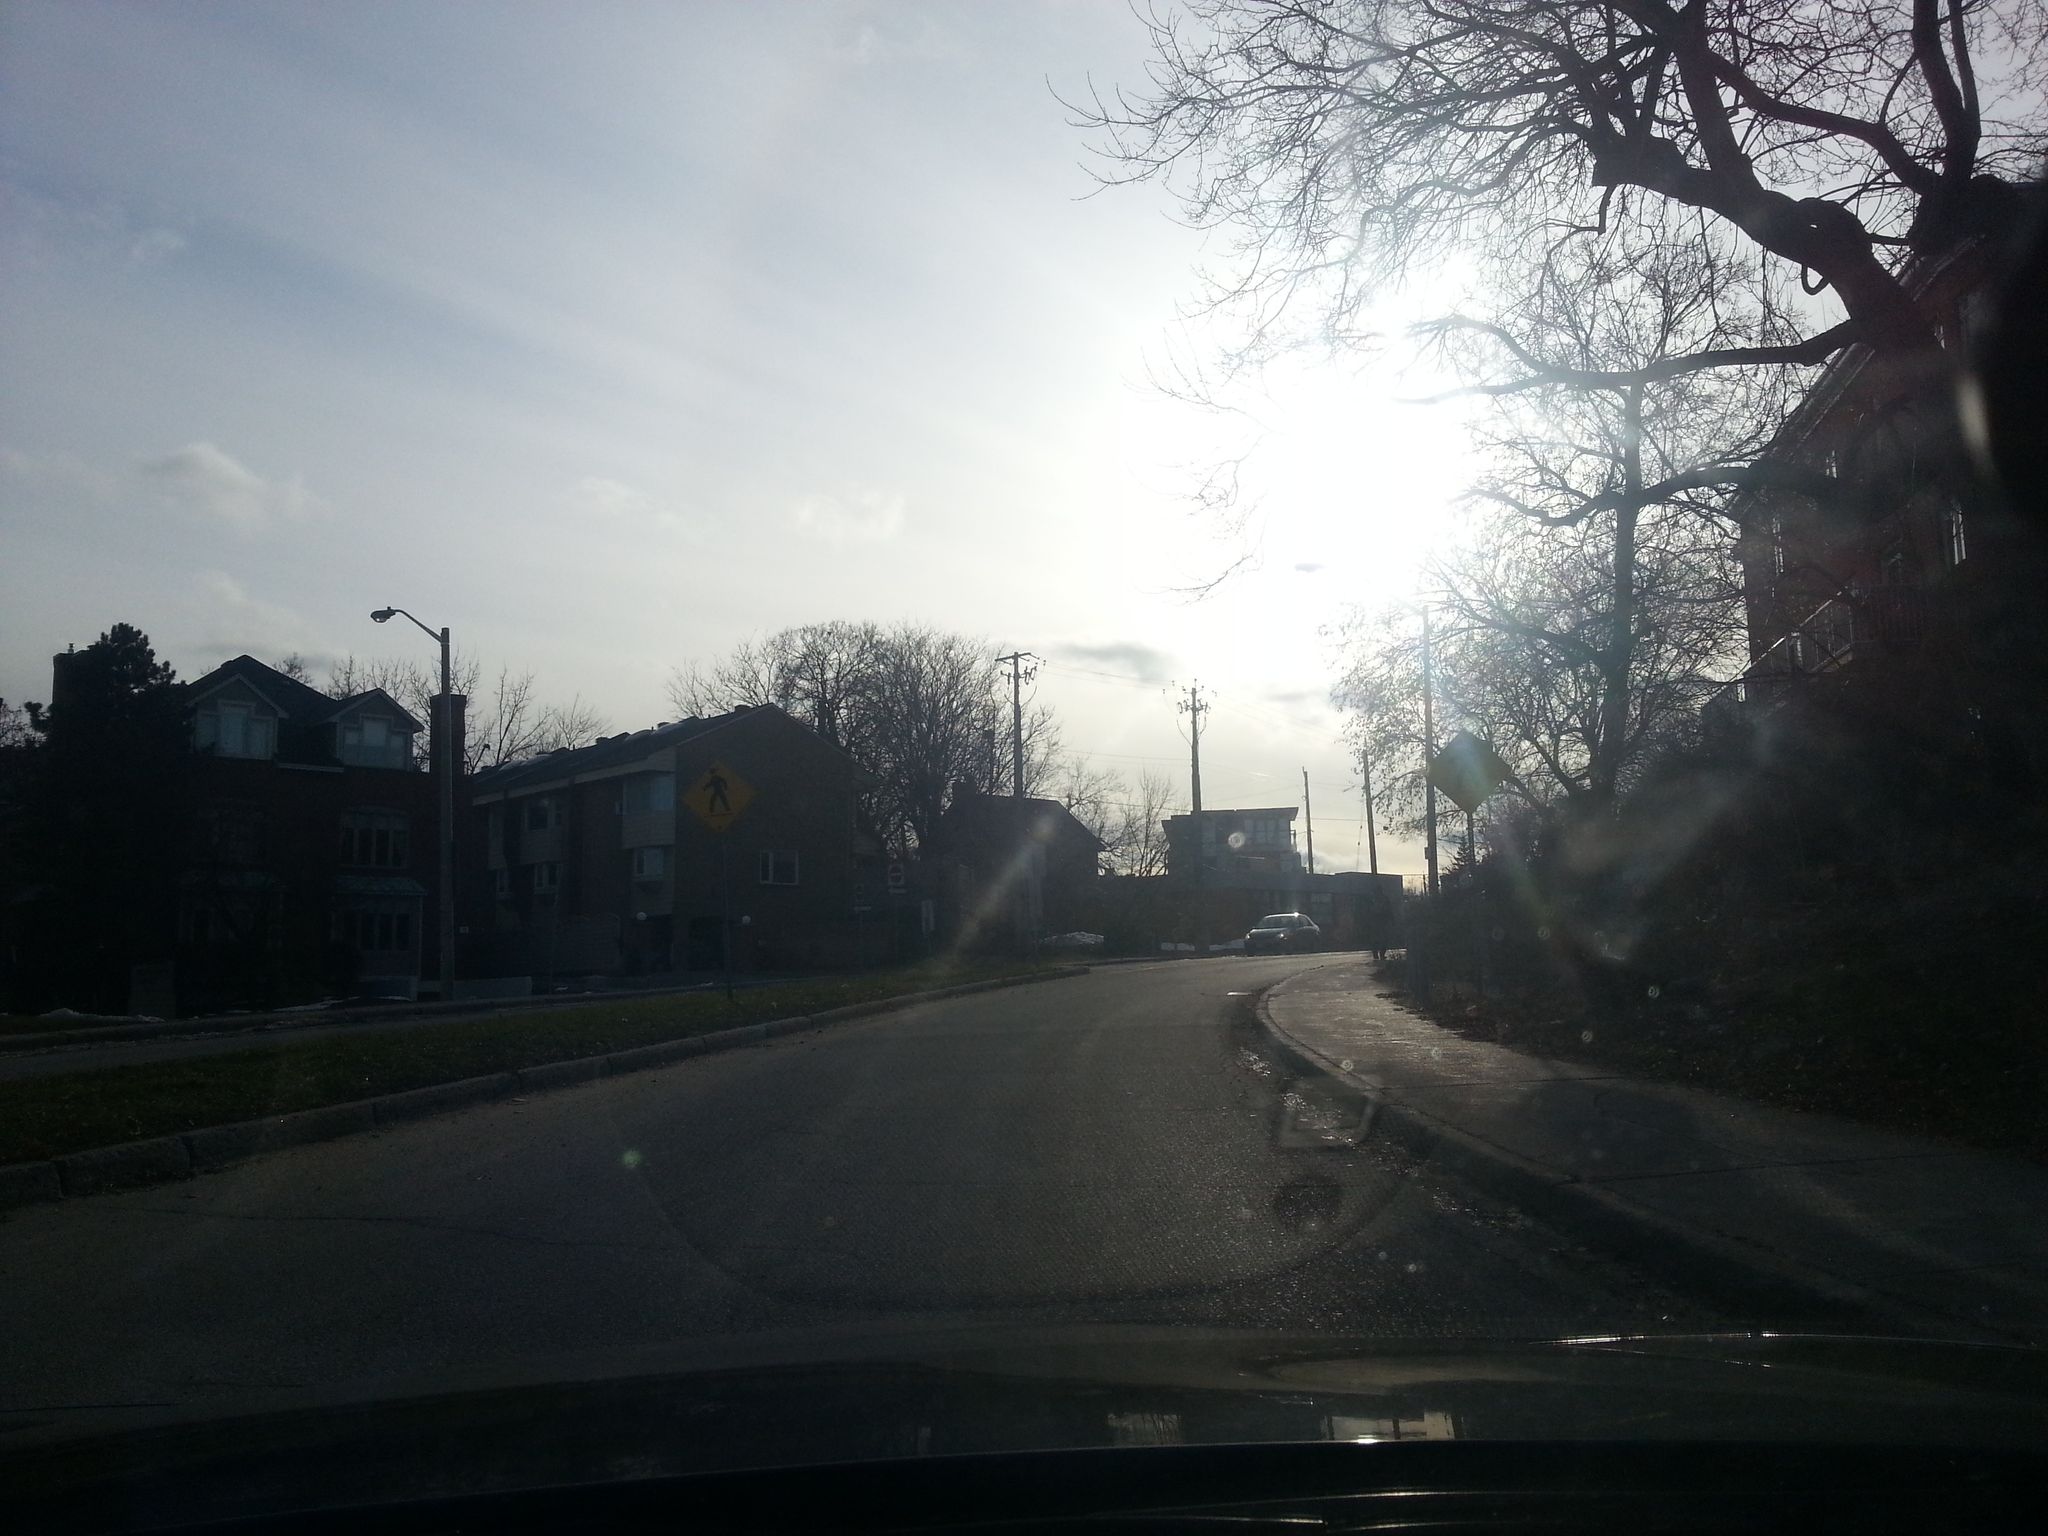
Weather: clear
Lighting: dusk/dawn
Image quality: slightly poor
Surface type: driving surface
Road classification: secondary
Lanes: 2
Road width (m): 1.5
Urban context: urban centre
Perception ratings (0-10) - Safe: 4.45, Lively: 7.37, Beautiful: 6.95, Boring: 5.36, Depressing: 1.92, Wealthy: 2.91